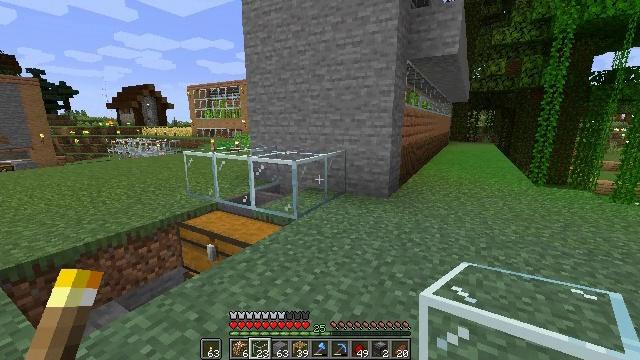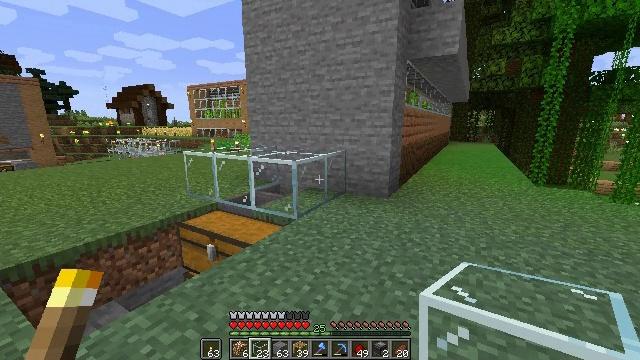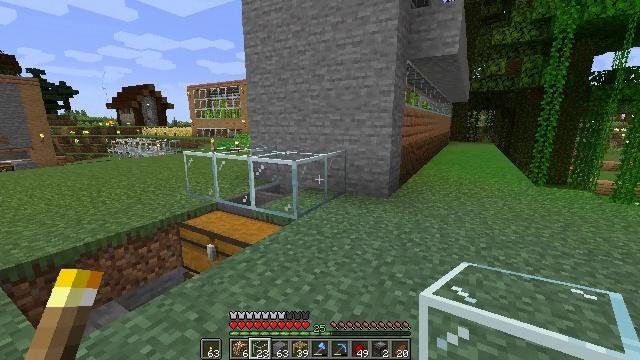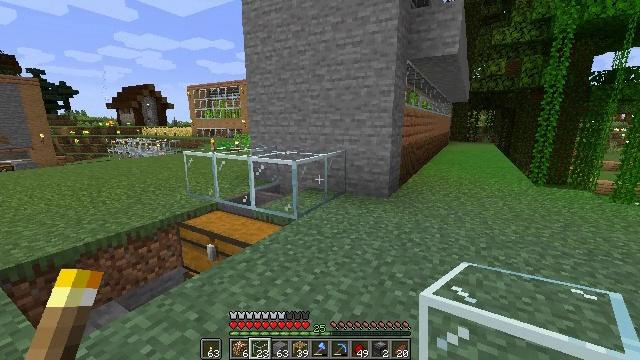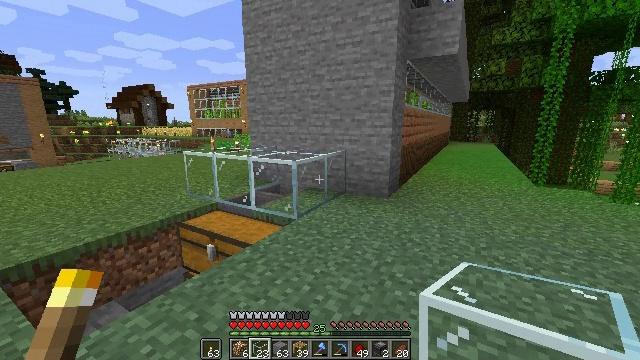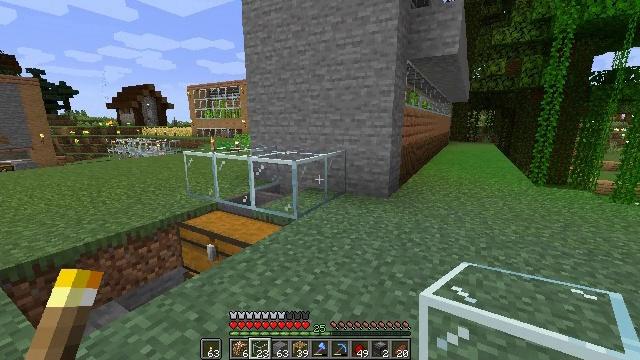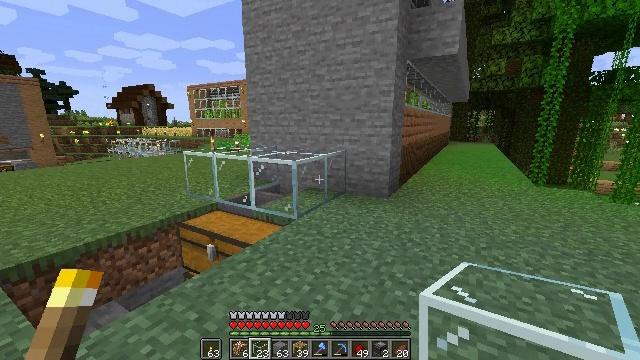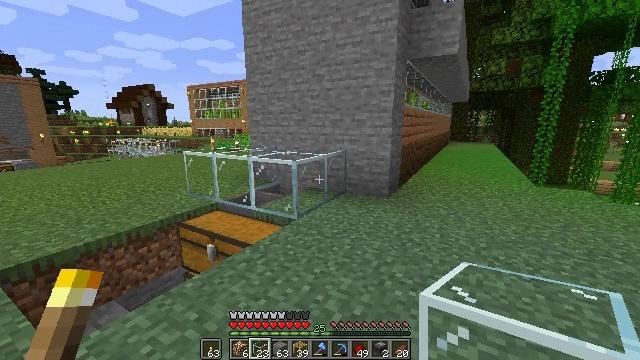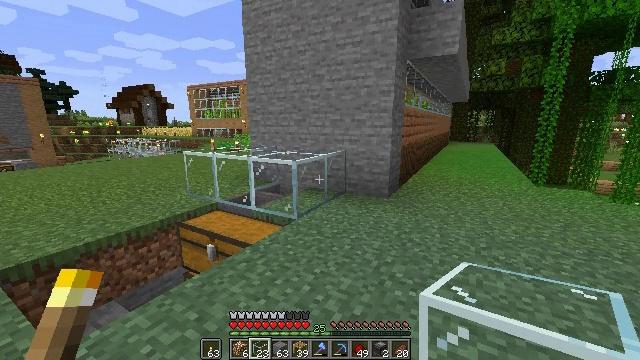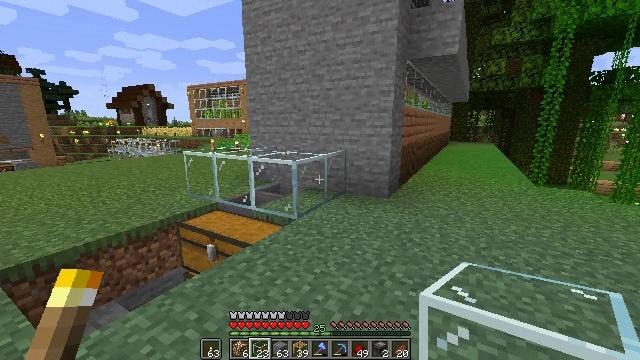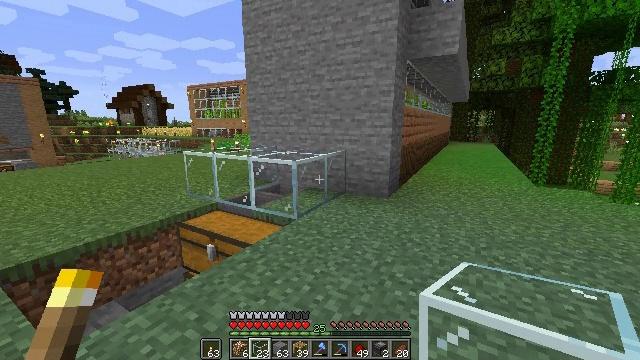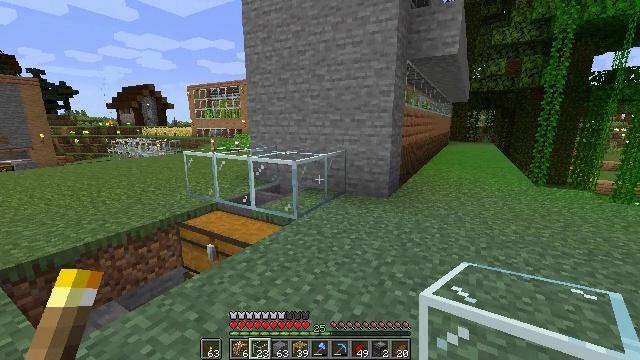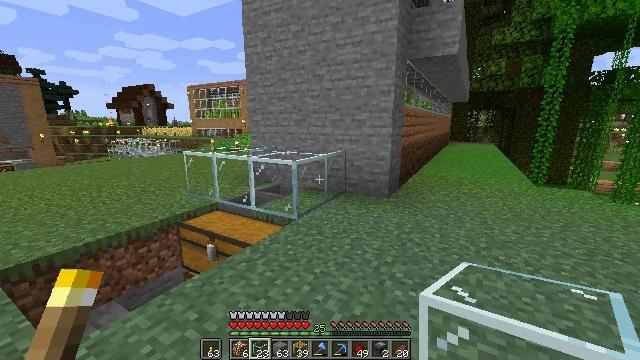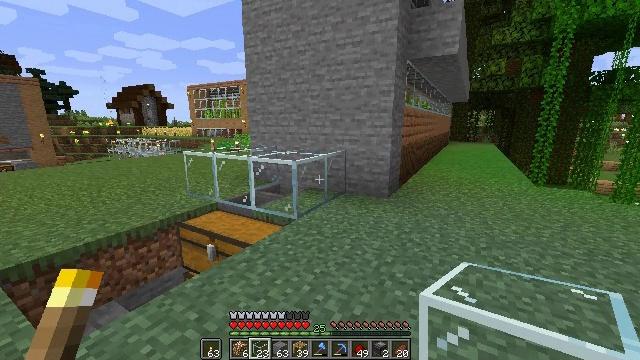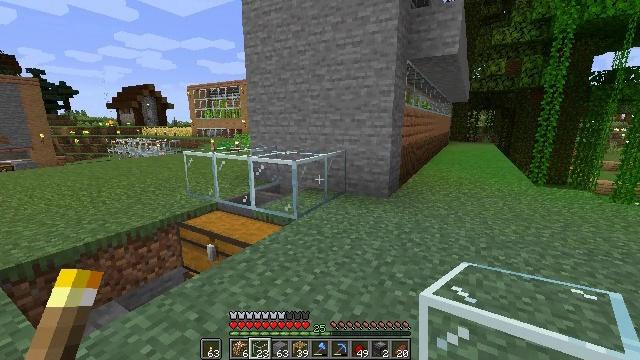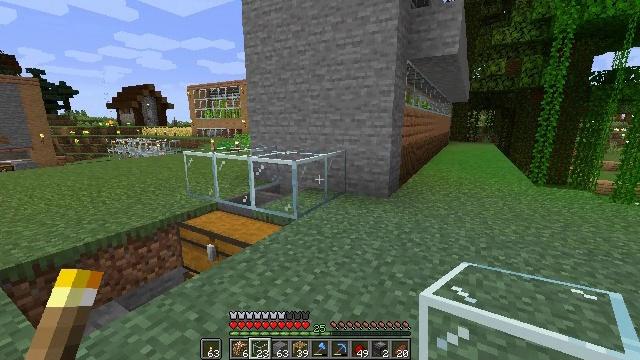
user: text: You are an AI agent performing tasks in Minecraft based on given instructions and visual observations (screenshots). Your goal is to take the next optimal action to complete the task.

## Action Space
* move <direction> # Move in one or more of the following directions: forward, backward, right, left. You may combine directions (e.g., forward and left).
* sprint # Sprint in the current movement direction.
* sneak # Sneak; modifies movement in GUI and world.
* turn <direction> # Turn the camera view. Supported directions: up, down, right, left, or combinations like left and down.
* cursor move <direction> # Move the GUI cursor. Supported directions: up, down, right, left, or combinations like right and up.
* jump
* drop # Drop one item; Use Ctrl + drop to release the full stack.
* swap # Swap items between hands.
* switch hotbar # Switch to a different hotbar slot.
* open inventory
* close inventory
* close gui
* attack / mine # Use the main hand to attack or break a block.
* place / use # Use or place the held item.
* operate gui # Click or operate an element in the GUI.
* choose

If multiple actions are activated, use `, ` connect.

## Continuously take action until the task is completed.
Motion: motion action
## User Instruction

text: Construct a dropper in the crafting grid.
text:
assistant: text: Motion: no_op
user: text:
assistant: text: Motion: no_op
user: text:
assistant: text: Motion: no_op
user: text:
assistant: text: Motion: no_op
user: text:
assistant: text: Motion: no_op
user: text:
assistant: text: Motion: no_op
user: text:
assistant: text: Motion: no_op
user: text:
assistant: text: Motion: no_op
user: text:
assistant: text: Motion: no_op
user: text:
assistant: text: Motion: no_op
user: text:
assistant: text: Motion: no_op
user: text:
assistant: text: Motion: no_op
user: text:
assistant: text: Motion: no_op
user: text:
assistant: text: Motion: no_op
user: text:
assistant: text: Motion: no_op
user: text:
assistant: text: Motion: no_op
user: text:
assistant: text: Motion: no_op
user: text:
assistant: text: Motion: no_op
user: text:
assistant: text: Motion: no_op
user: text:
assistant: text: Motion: no_op
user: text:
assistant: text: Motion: no_op
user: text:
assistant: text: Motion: no_op
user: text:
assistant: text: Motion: no_op
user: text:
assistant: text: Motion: no_op
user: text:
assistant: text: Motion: no_op
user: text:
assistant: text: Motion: no_op
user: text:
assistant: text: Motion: no_op
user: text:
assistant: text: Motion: no_op
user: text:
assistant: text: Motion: no_op
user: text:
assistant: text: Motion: no_op